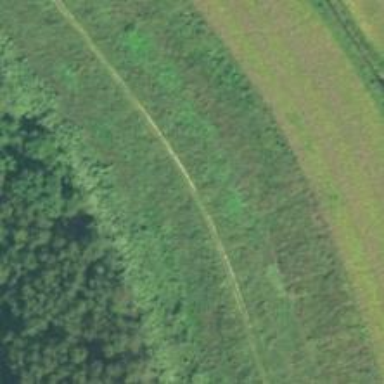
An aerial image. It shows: Track road along the levee.